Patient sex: M
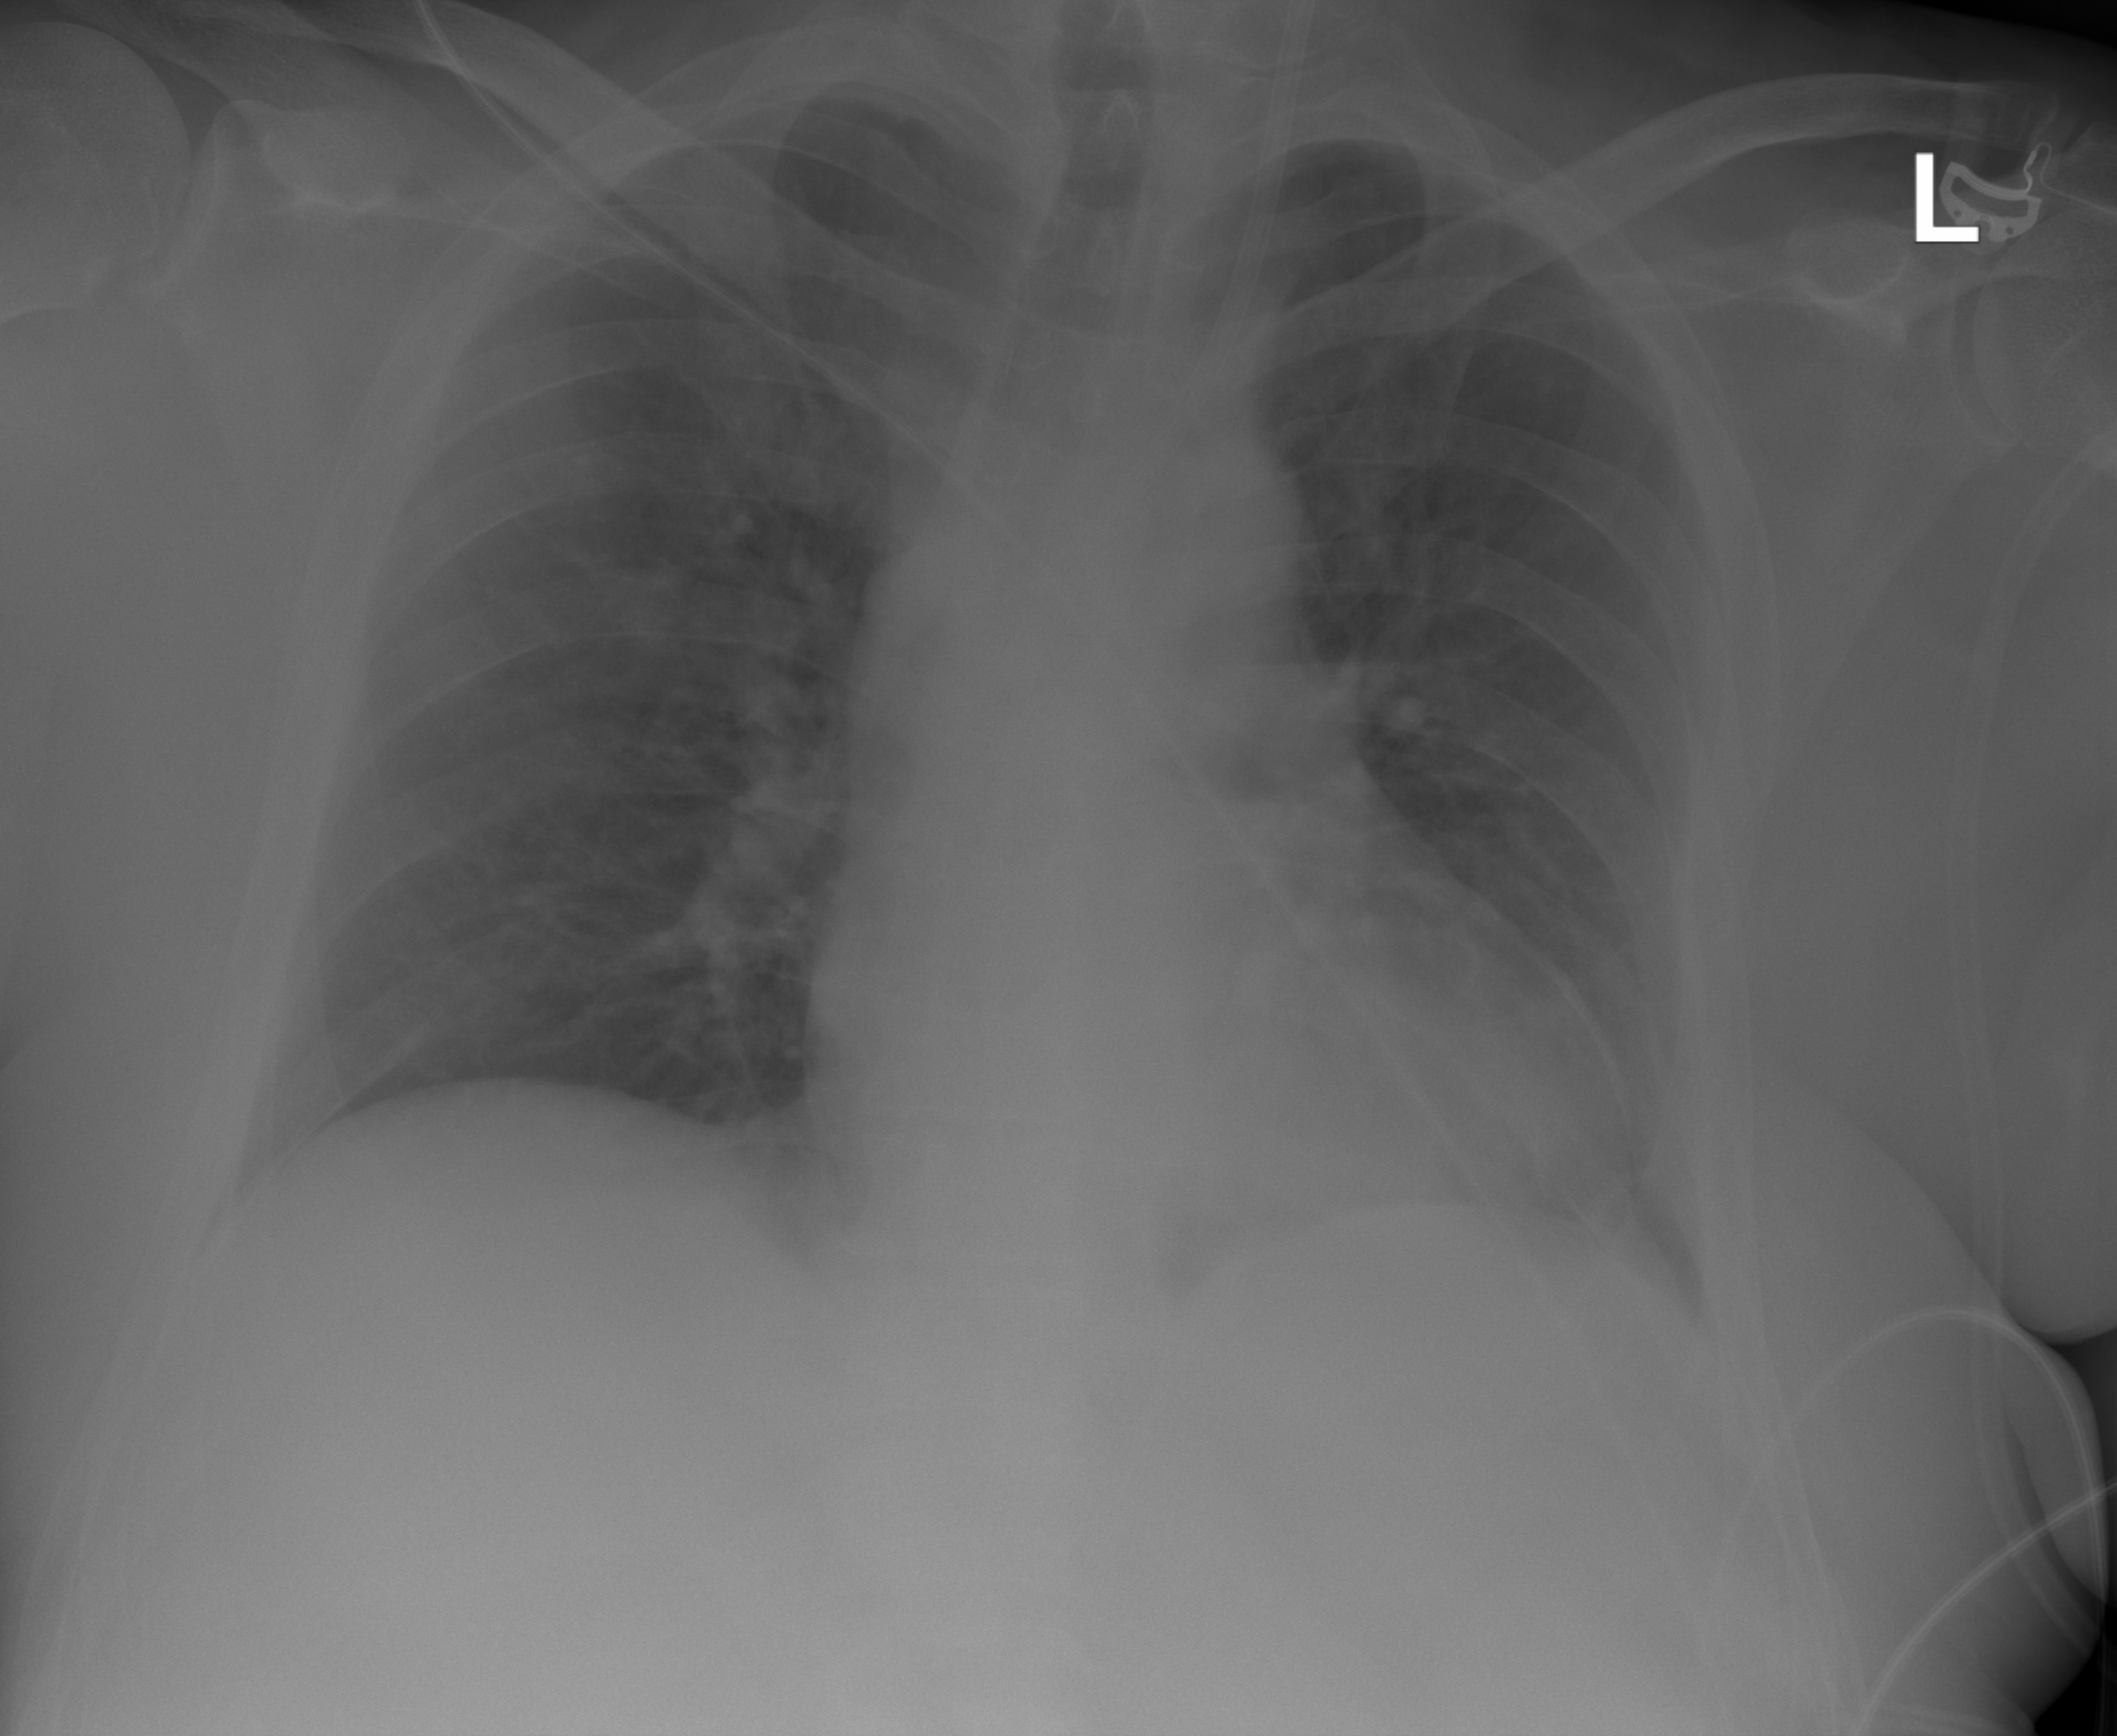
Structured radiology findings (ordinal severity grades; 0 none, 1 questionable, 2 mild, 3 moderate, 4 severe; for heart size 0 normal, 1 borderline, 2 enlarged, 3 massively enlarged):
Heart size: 1
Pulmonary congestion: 0
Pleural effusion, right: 0
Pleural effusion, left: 2
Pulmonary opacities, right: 0
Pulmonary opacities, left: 0
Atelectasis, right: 0
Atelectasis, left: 2